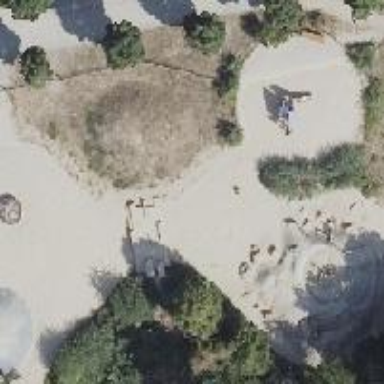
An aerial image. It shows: Springy playground.